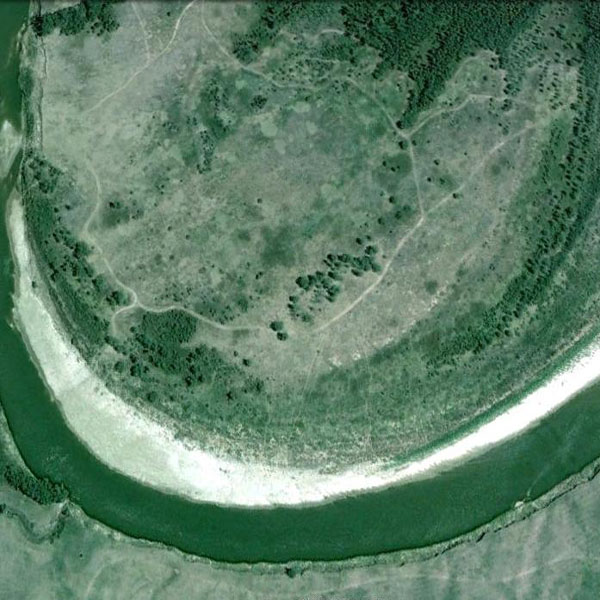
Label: River